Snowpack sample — Snodgrass Mountain, Crested Butte, Colorado (2/4/25, 12:06 PM MST)
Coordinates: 38.923, -106.968
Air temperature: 35 °F
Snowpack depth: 80 cm
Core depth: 70 cm
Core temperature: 32 °F
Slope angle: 14°, slope face: 78°
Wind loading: low
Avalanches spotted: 0
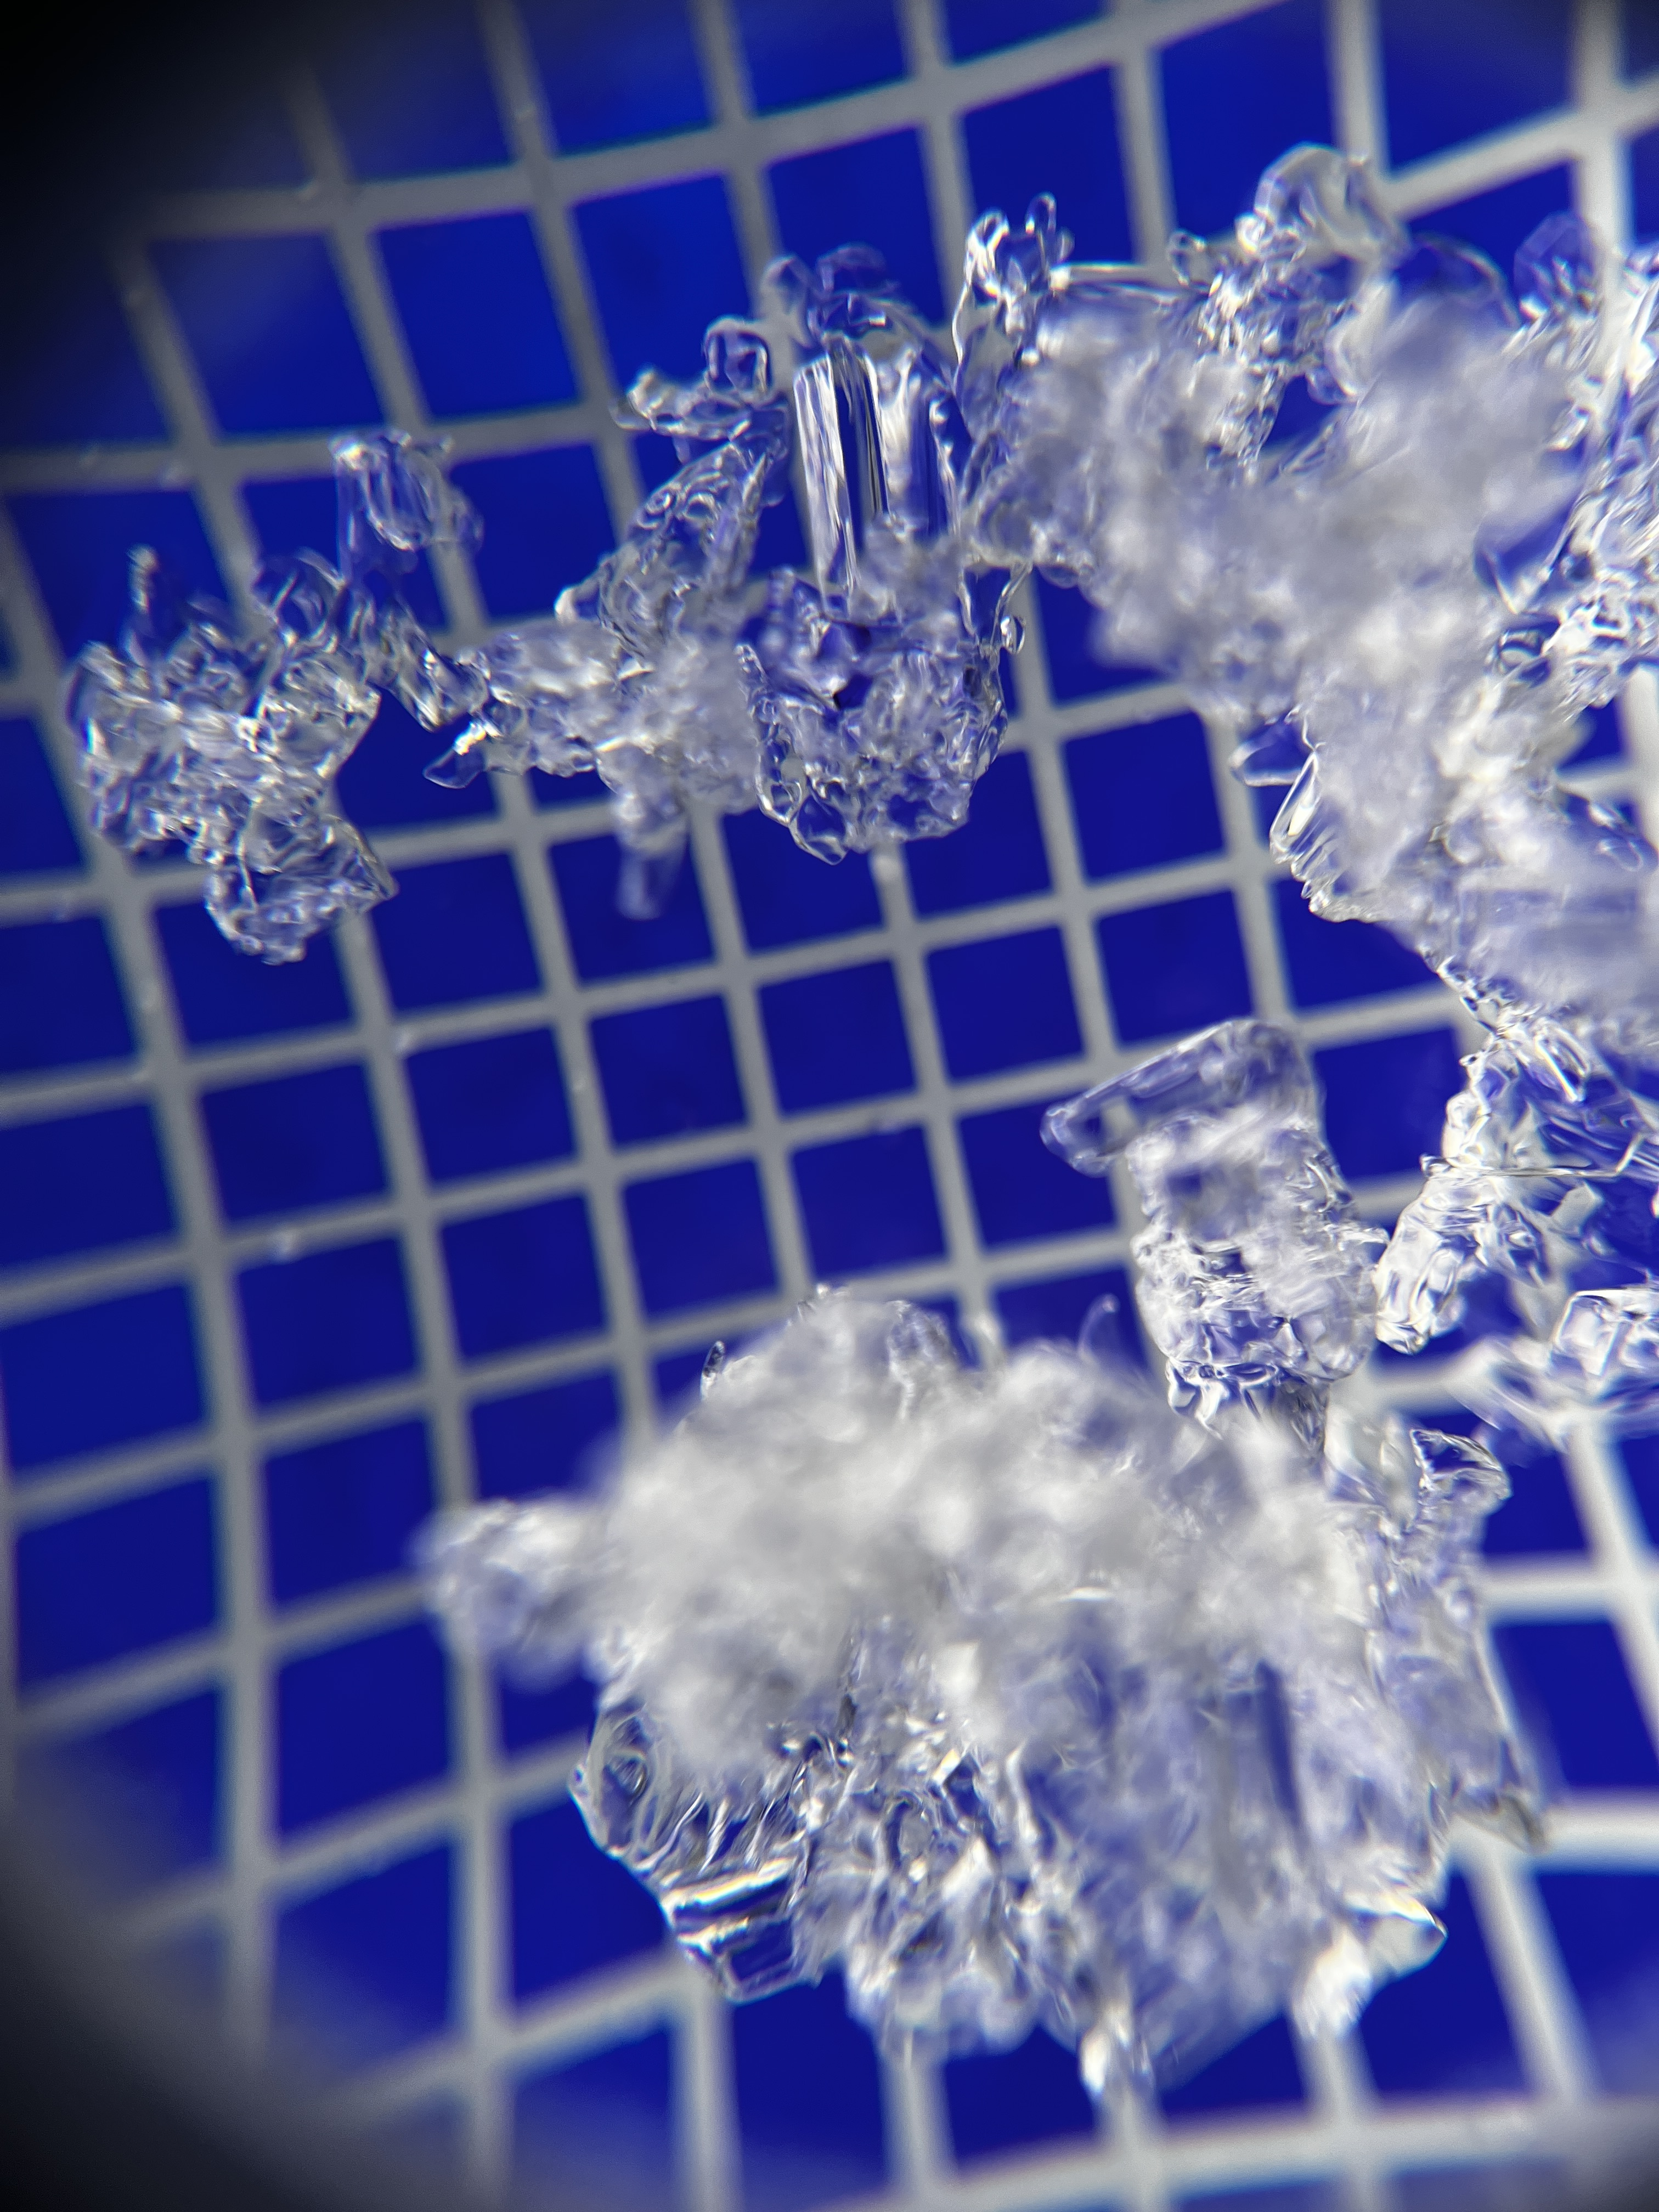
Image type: magnified_profile
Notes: No avalanches nearby, unusually warm weather for the last month reported by residents, Collected 25 yards from treeline